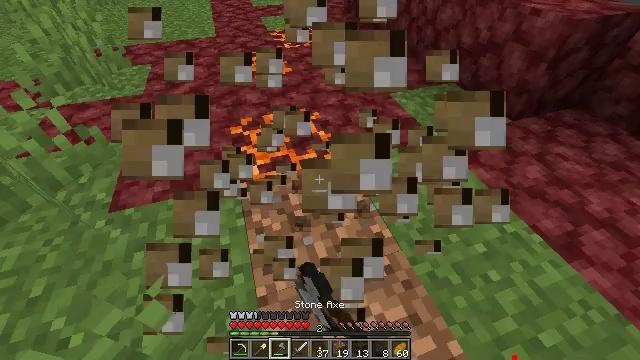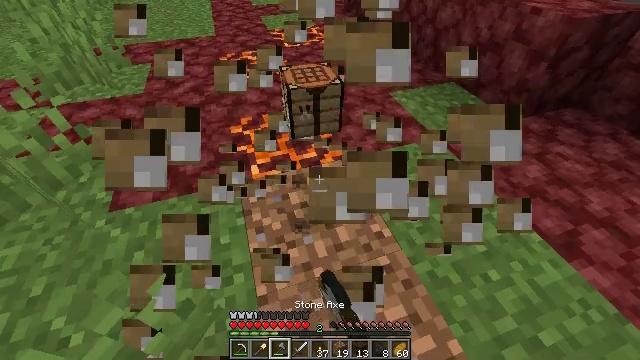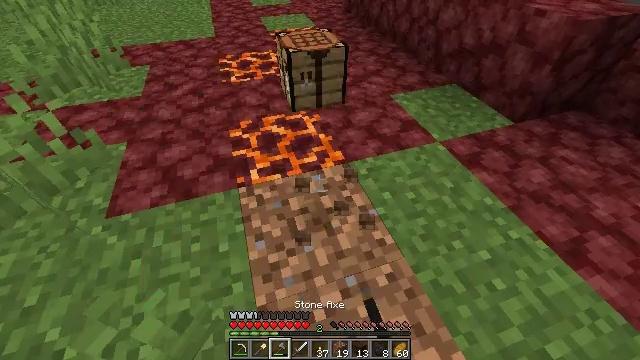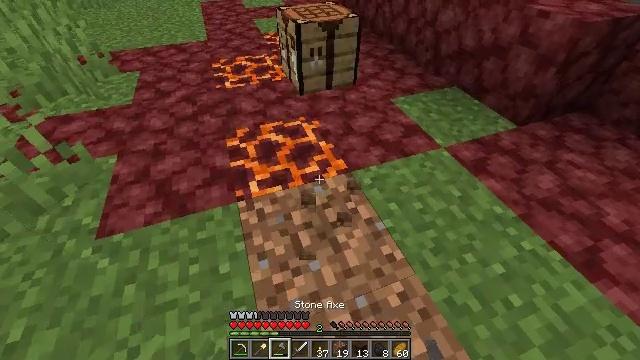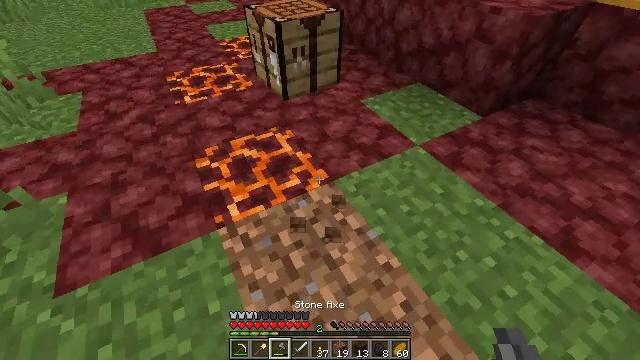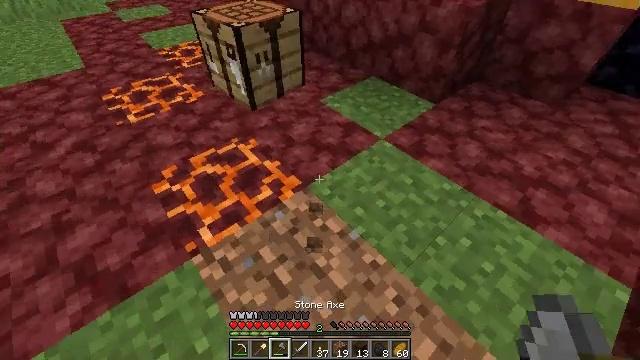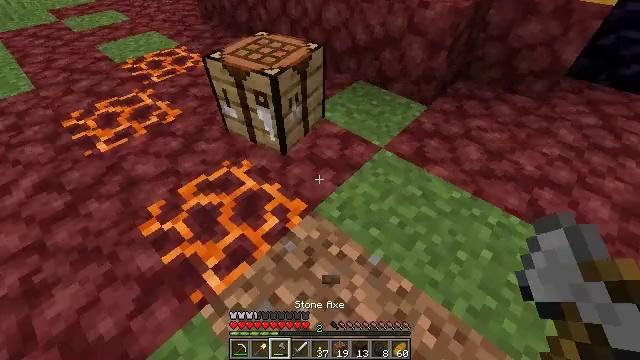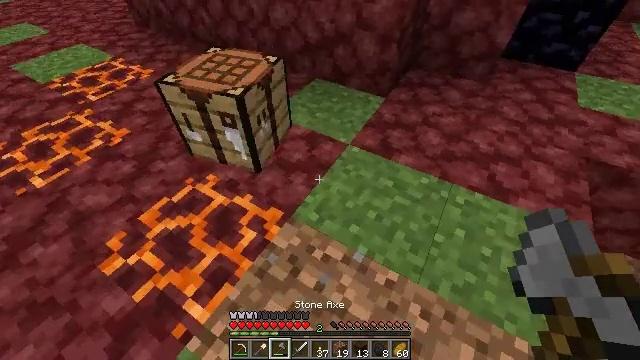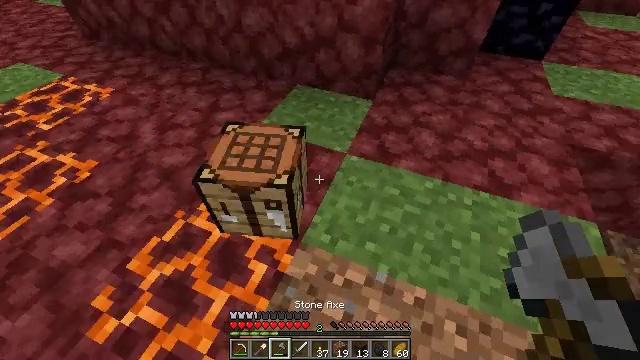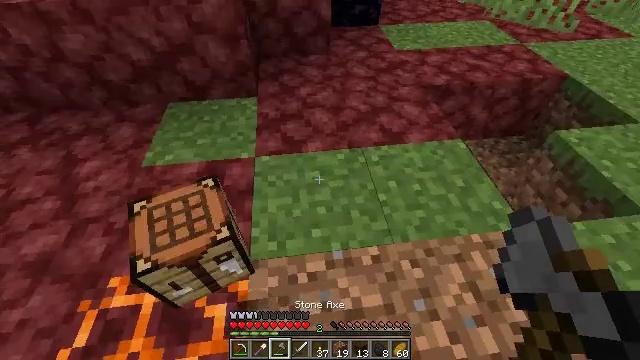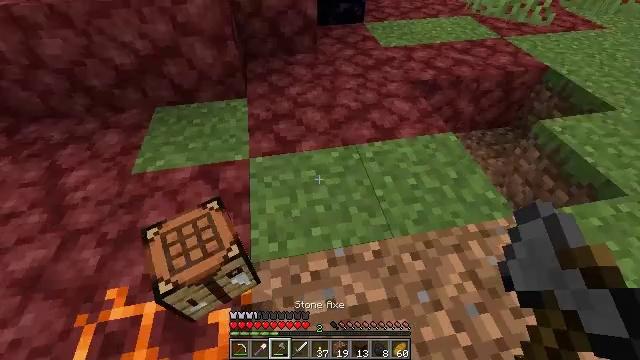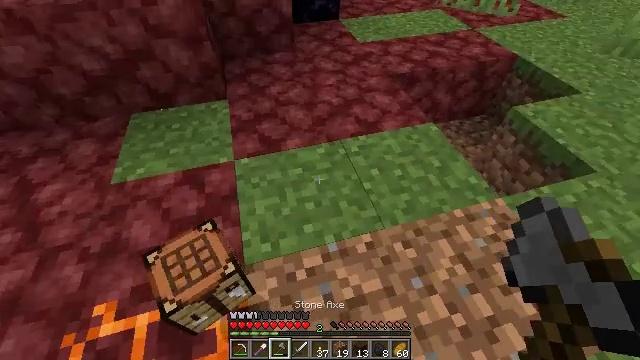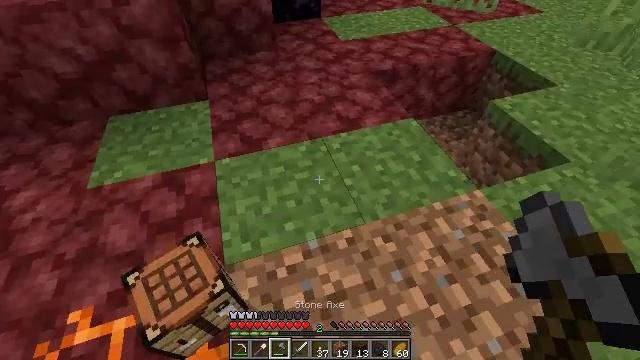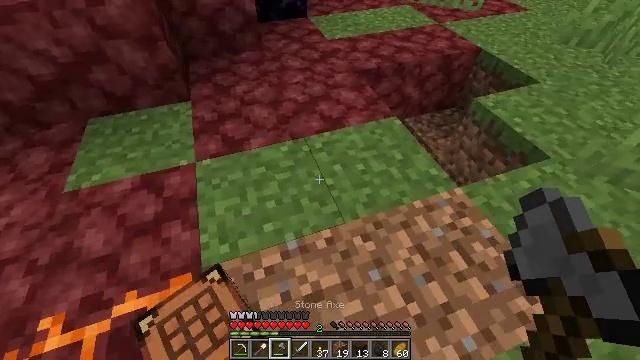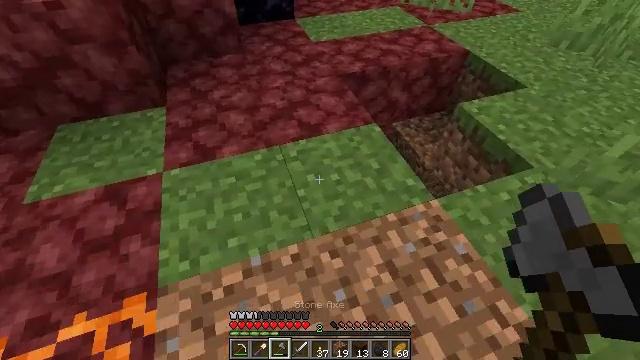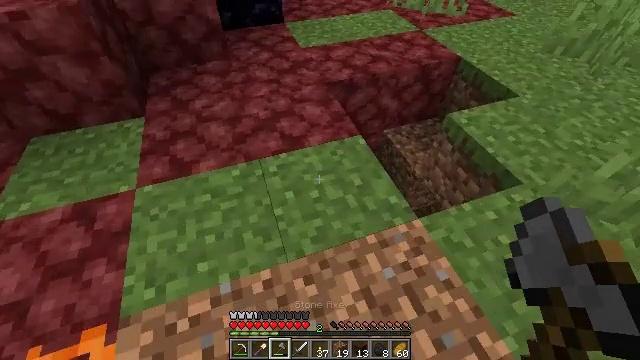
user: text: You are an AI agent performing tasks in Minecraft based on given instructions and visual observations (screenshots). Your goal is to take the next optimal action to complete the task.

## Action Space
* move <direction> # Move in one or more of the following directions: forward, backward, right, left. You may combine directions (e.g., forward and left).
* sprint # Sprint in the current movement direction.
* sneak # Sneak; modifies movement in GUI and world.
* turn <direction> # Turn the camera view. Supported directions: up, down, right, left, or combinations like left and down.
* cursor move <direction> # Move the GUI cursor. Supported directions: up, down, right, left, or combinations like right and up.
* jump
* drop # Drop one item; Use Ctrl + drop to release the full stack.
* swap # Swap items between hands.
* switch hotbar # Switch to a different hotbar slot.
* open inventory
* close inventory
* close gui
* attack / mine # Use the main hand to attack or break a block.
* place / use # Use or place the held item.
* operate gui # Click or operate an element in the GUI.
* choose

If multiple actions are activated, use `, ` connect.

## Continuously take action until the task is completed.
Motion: motion action
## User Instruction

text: Drop a stone sword.
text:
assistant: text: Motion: attack / mine
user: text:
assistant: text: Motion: move forward
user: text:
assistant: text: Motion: move forward and move left, turn right
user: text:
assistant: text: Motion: move forward and move left, turn right
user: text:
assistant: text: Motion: move forward and move left, turn right
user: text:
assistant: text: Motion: move forward and move left, turn right
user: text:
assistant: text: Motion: move forward and move left, turn right
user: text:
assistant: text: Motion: move forward and move left, turn right
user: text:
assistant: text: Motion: turn right and down
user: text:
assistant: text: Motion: turn right
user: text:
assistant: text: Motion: move right, turn right
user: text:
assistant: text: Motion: move right, turn right
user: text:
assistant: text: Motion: move forward and move right, turn right
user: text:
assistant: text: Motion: move forward and move right
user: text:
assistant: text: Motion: move forward and move right
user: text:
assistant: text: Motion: move forward and move right
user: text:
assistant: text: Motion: move forward and move right
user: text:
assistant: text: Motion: move forward and move right
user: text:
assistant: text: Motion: move right
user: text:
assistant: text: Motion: move right, turn down
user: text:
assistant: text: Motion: move right, turn left and down
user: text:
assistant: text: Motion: move right, turn left and down
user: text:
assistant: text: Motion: move right, turn left and down
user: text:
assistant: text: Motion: move right, turn left and down
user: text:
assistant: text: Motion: move right, turn left
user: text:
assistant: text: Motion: turn left
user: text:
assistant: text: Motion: turn left
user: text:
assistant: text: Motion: turn left
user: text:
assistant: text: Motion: turn left
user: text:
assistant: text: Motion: turn left